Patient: sex M, age 26
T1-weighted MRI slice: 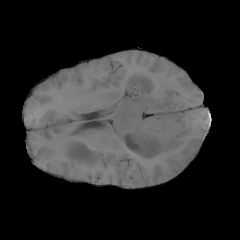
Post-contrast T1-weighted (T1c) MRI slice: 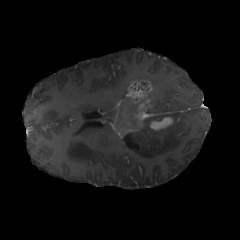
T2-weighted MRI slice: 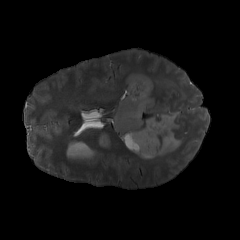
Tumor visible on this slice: yes
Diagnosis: Astrocytoma, IDH-mutant
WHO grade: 4